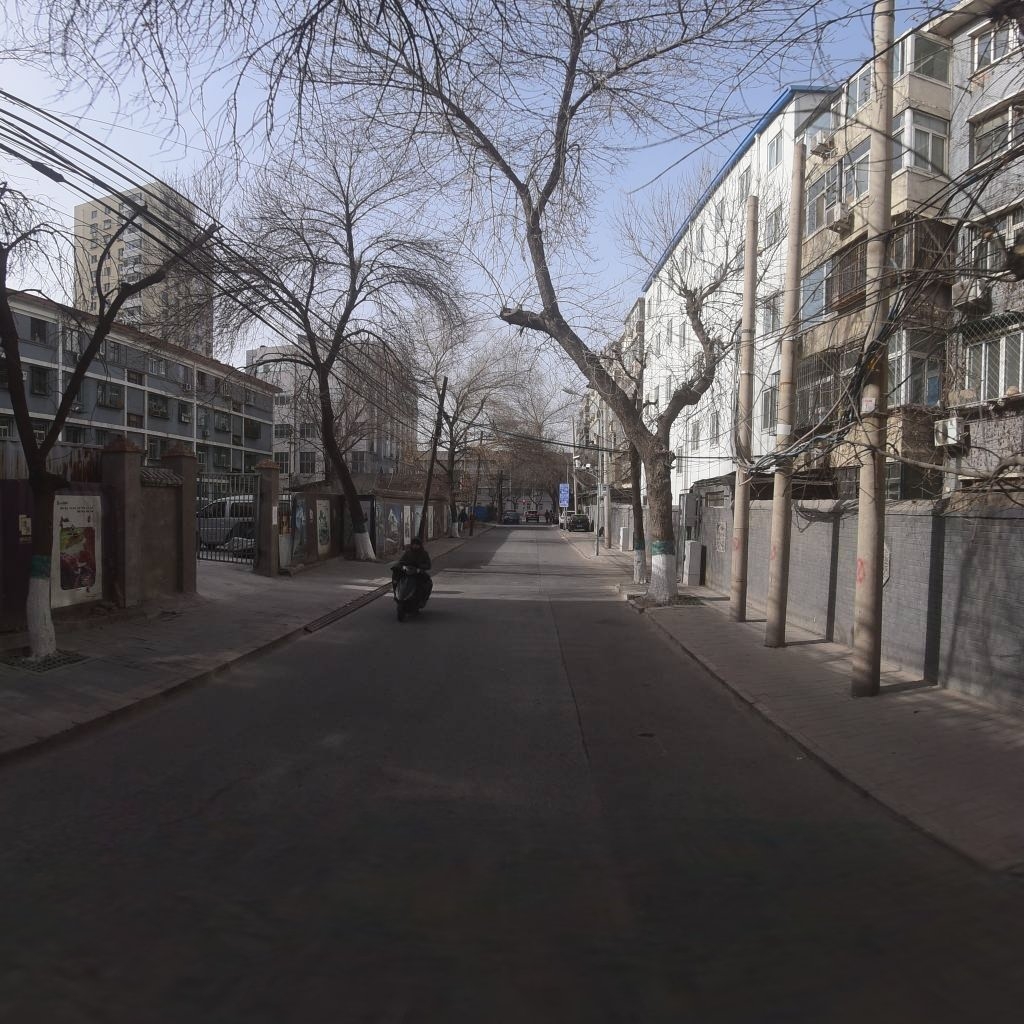
Region: Xicheng
Road damage annotations: transverse crack, longitudinal crack, longitudinal crack